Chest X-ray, PA view. Patient: 45 years old, sex F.
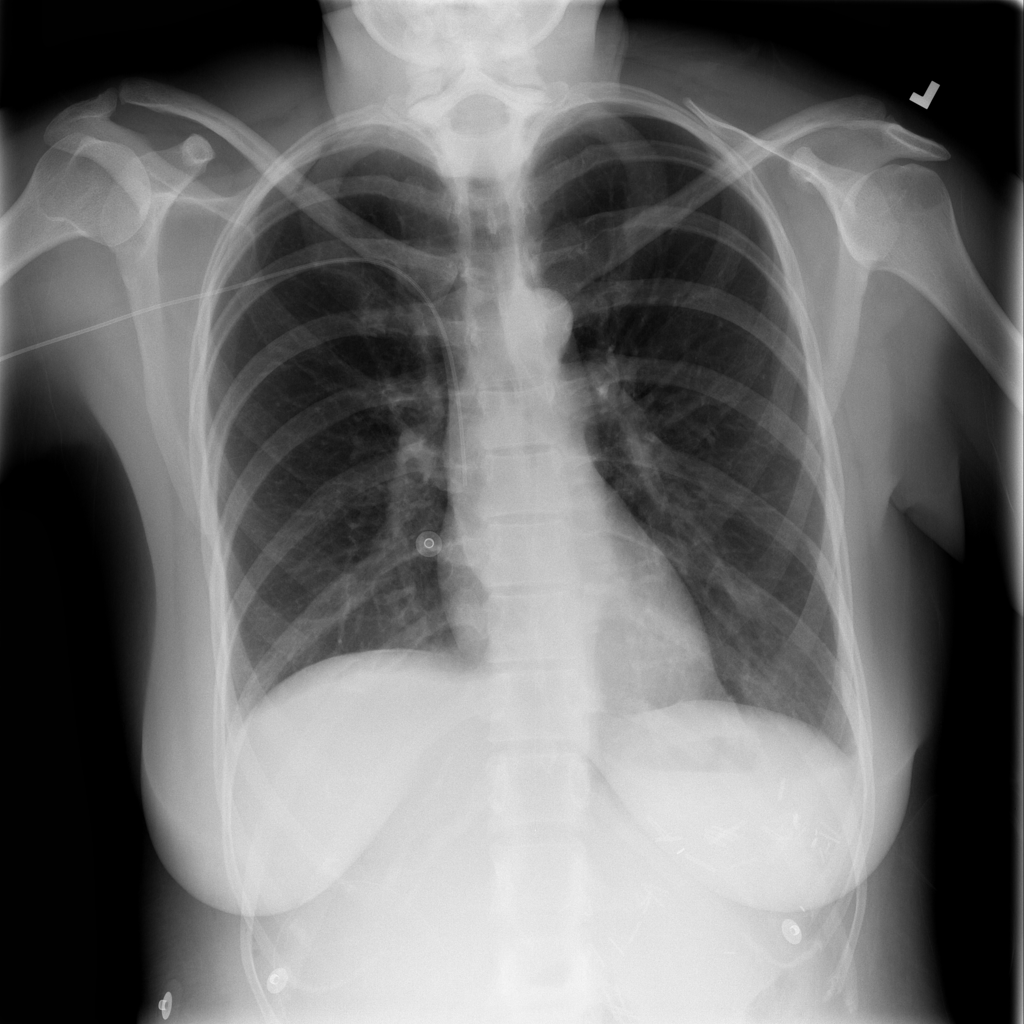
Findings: Effusion